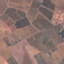
Land use / land cover class: PermanentCrop